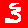
Digit: 3